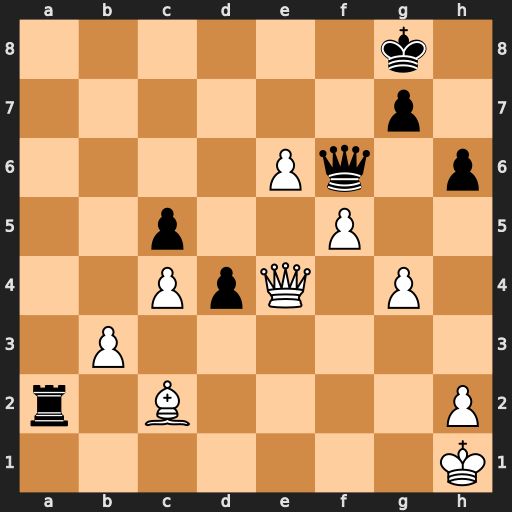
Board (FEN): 6k1/6p1/4Pq1p/2p2P2/2PpQ1P1/1P6/r1B4P/7K
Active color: w
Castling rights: -
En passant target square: -
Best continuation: e7 Qxe7 Qxe7